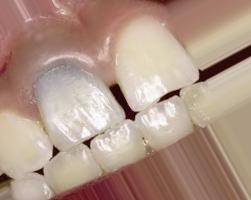
Condition: Tooth Discoloration